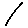
Label: line